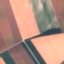
Label: AnnualCrop